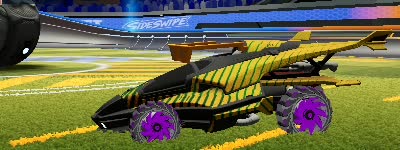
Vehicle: aftershock